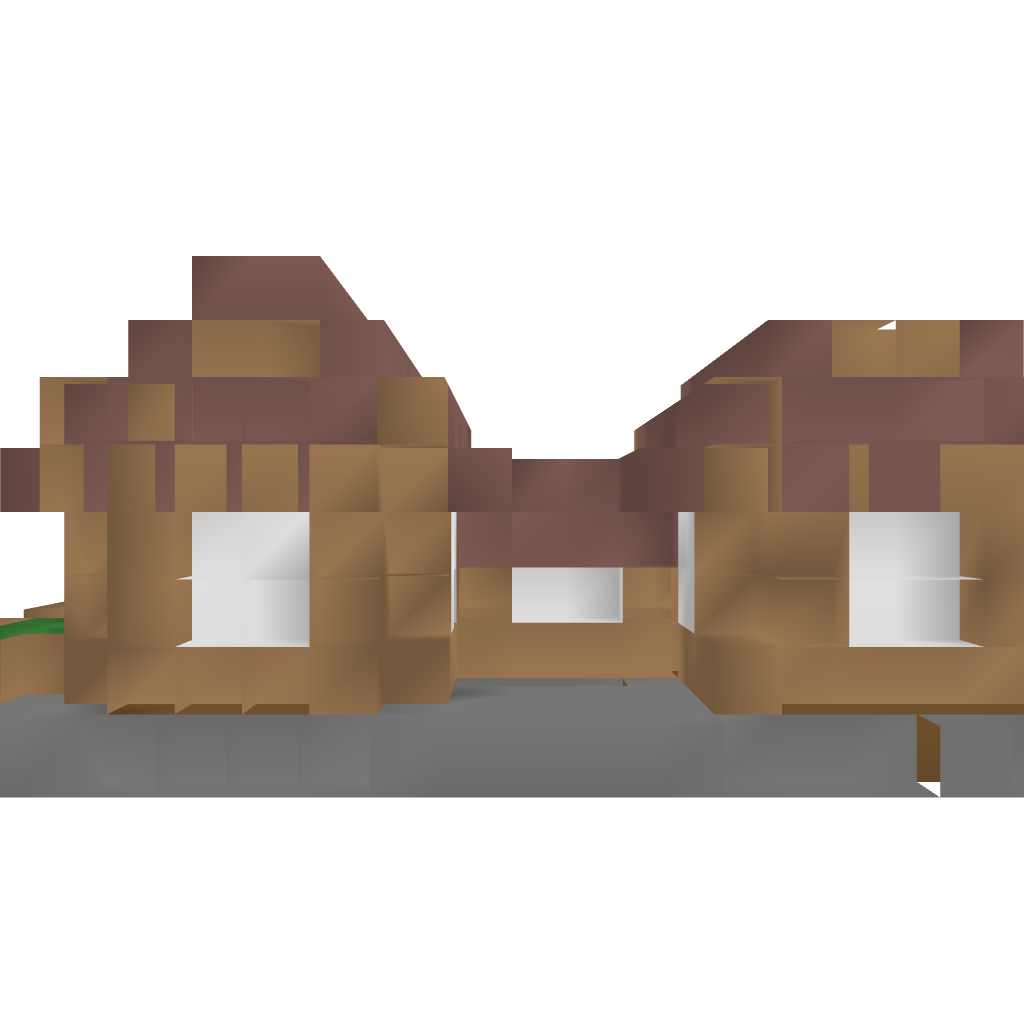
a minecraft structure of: House #2 high quality